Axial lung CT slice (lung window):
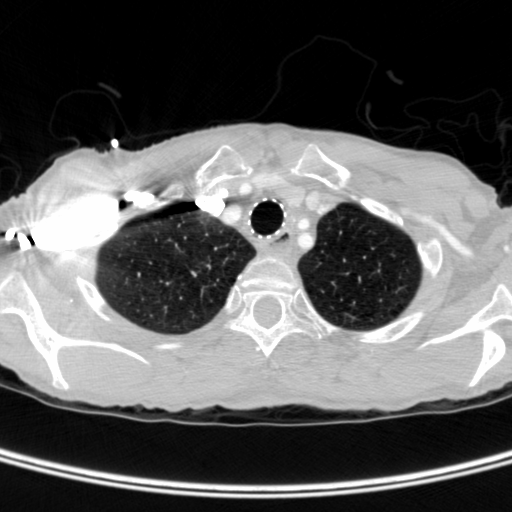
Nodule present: no